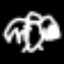
Label: angel